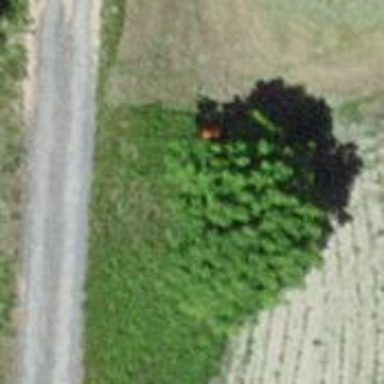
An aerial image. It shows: Pole supporting roof covering pipeline marker.